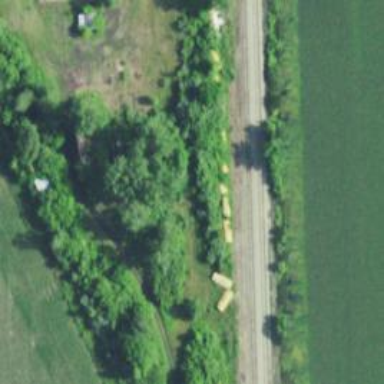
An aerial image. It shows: Railway siding with rails.